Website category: jobs
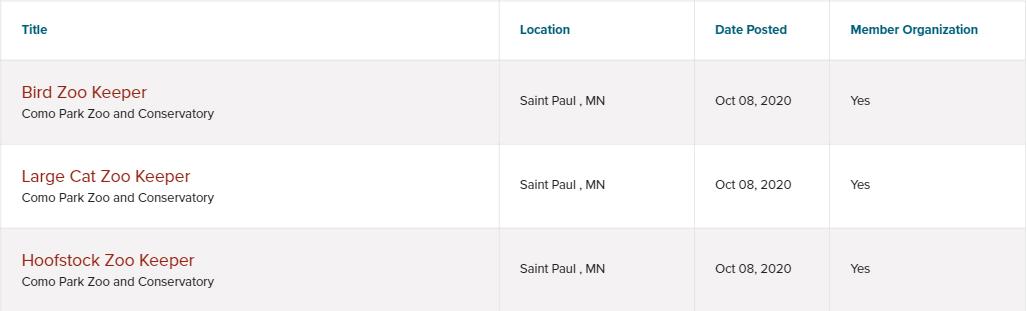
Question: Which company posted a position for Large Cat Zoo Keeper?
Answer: Como Park Zoo and Conservatory

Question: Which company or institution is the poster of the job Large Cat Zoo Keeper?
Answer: Como Park Zoo and Conservatory

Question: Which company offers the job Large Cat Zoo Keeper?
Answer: Como Park Zoo and Conservatory

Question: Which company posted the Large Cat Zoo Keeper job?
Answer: Como Park Zoo and Conservatory

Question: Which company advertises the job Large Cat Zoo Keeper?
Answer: Como Park Zoo and Conservatory

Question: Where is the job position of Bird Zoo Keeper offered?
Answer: Saint Paul , MN

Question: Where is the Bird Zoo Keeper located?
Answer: Saint Paul , MN

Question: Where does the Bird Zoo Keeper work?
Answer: Saint Paul , MN

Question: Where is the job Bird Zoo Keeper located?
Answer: Saint Paul , MN

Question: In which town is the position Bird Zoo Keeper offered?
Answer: Saint Paul , MN

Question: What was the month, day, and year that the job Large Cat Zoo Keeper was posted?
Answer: Oct 08, 2020

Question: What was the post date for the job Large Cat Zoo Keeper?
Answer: Oct 08, 2020

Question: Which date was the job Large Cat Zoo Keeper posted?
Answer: Oct 08, 2020

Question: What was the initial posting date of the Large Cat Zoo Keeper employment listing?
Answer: Oct 08, 2020

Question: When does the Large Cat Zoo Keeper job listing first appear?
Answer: Oct 08, 2020

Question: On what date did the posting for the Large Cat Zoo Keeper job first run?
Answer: Oct 08, 2020